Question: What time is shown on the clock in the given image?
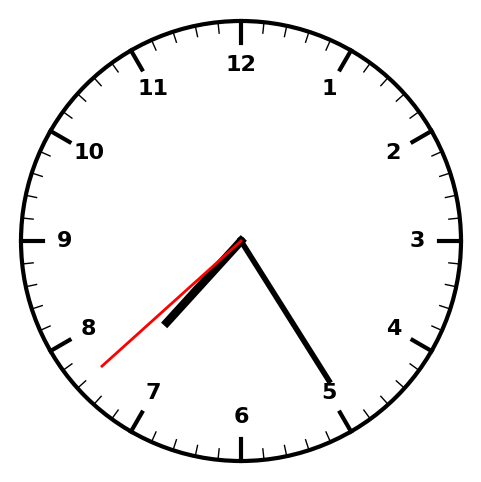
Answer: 07:24:38